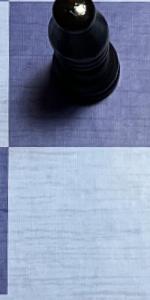
Label: Empty